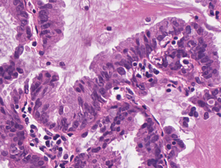
Tumor epithelial tissue: yes
Tumor-associated stroma tissue: yes
Normal tissue: no